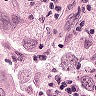
Metastatic tissue present: yes